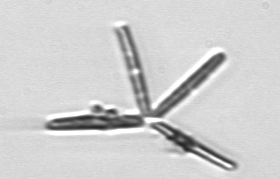
Label: Thalassionema